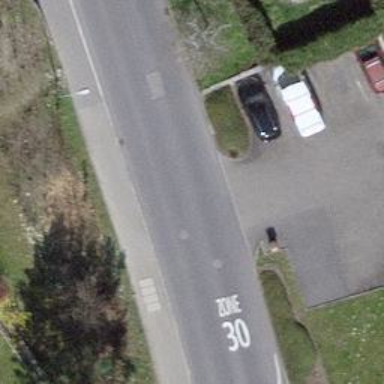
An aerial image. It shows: Kerb barrier.